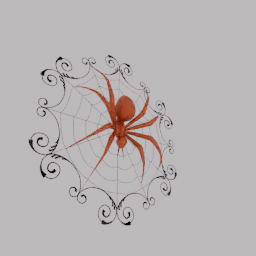
Label: animals